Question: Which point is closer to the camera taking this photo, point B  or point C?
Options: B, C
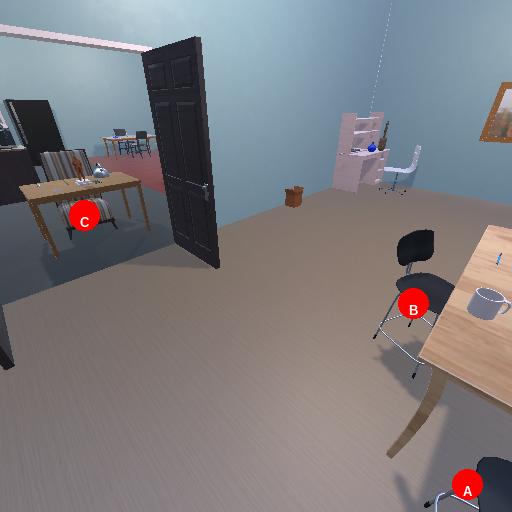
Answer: B